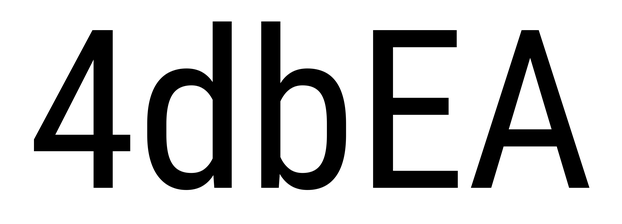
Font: Roboto_Condensed_Regular